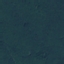
Land use / land cover: Forest